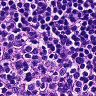
Metastatic tissue present: no